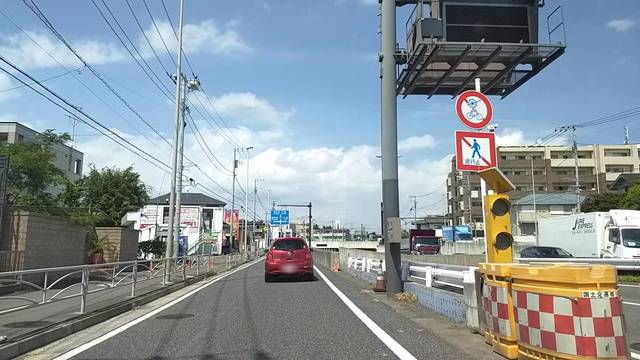
Region: Japan
Coordinates: 35.376, 139.504